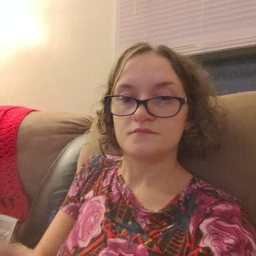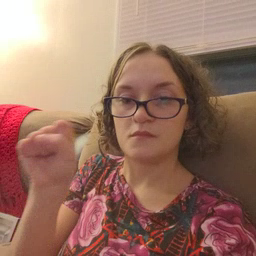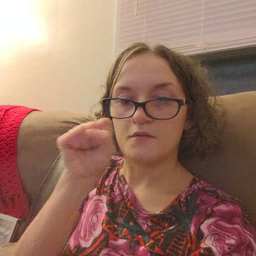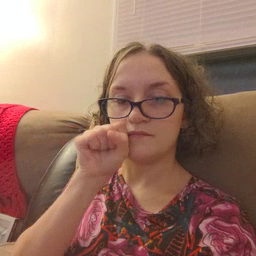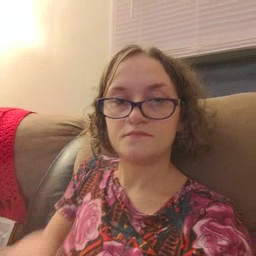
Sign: carrot